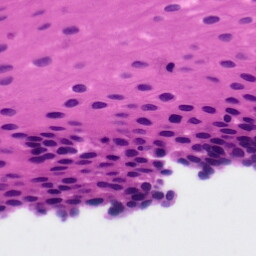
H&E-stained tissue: Tonsil